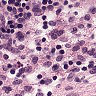
Metastatic tissue present: no